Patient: sex M, age 35
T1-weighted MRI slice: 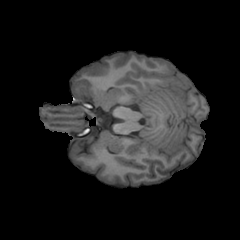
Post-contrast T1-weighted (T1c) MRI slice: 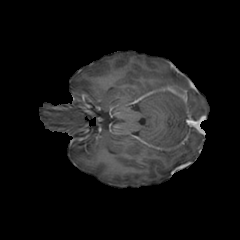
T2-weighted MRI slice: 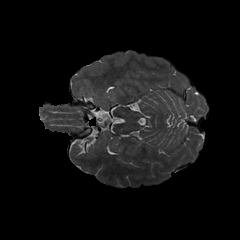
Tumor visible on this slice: no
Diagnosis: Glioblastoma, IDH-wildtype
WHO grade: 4